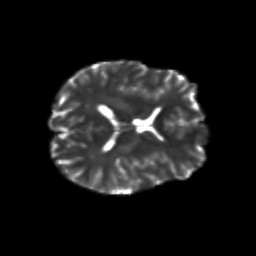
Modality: T2w
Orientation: axial
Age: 23
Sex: male
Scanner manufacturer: siemens
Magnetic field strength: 3 T
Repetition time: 3.5 s
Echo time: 0.125 s